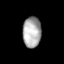
Tissue: lung
Cell type: Smooth muscle cells
Senescence score: 0.6883
Nuclear area (px): 555
Mean DAPI intensity: 171.411